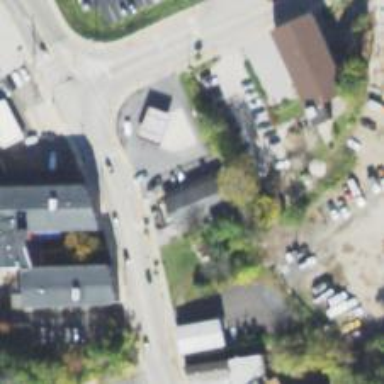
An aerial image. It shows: Convenience shop.